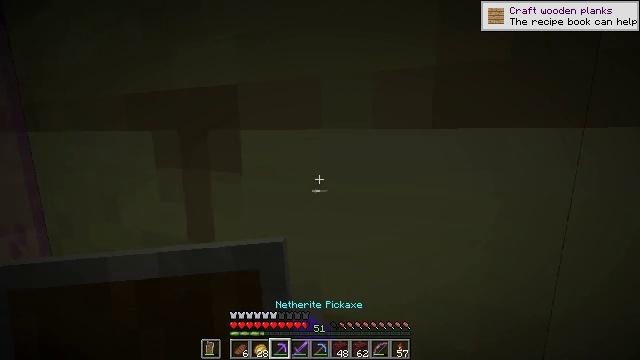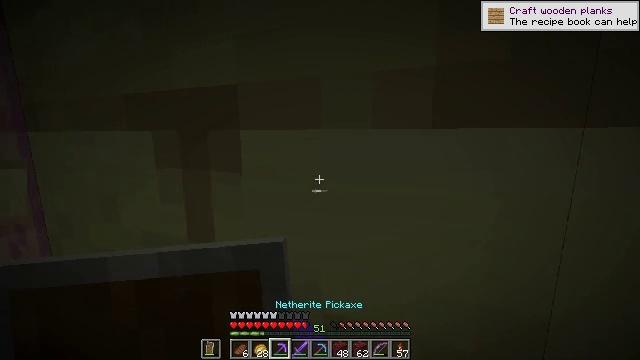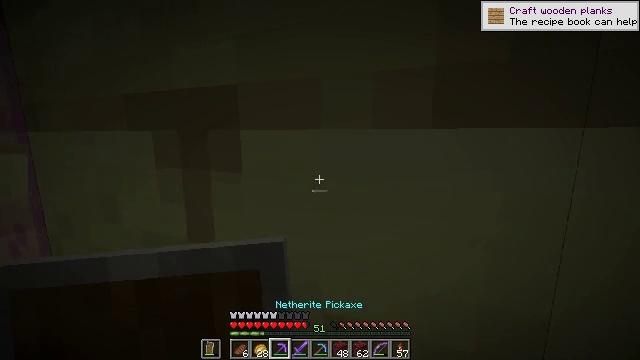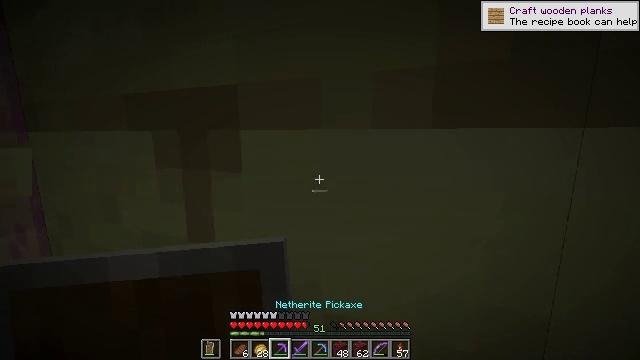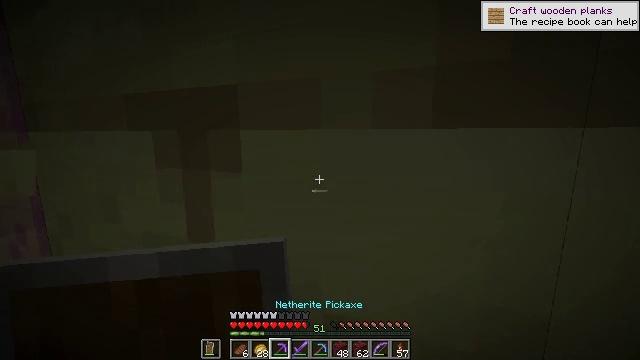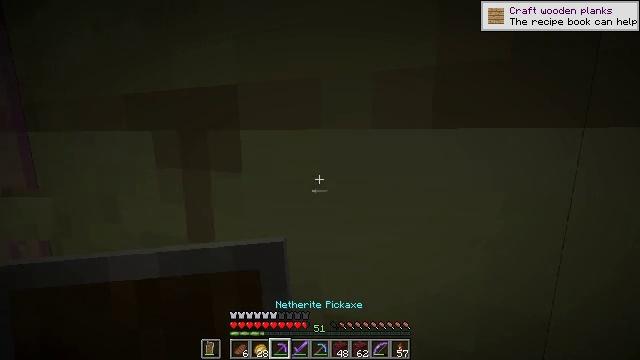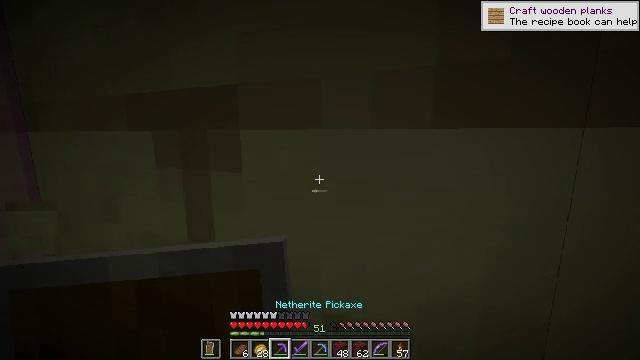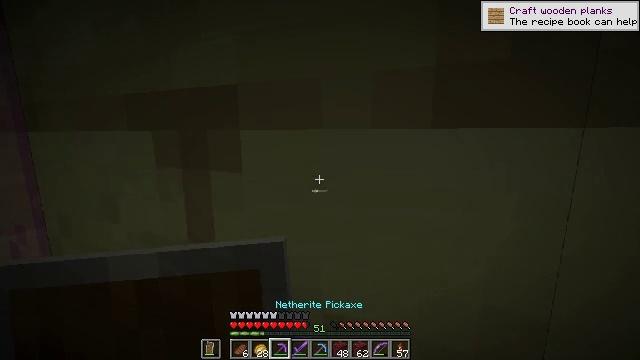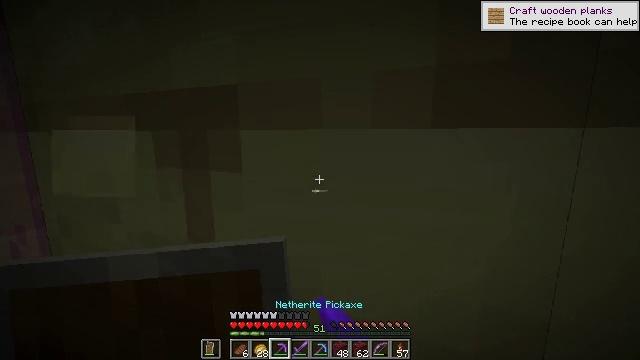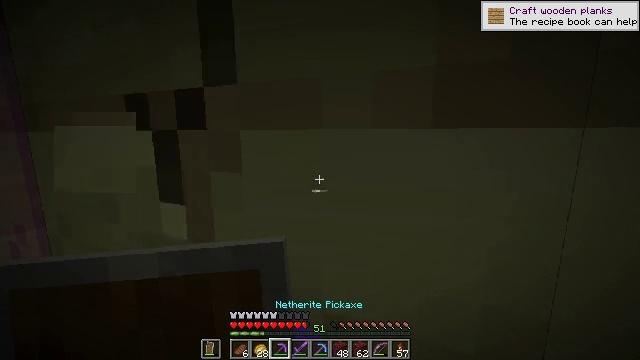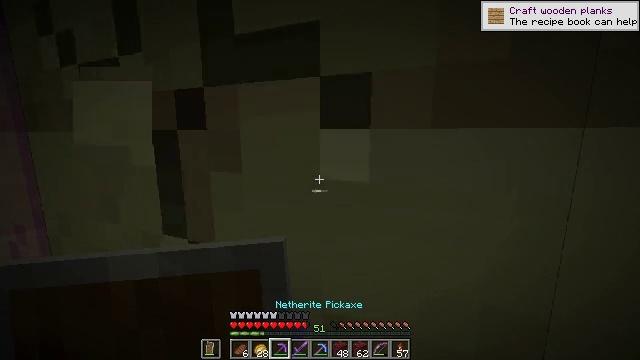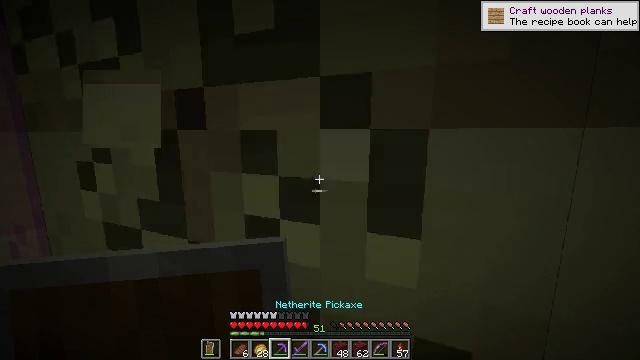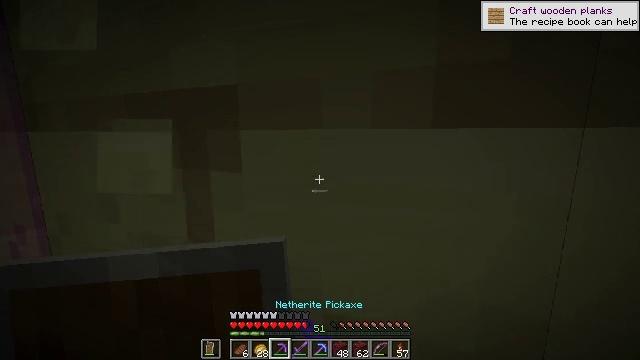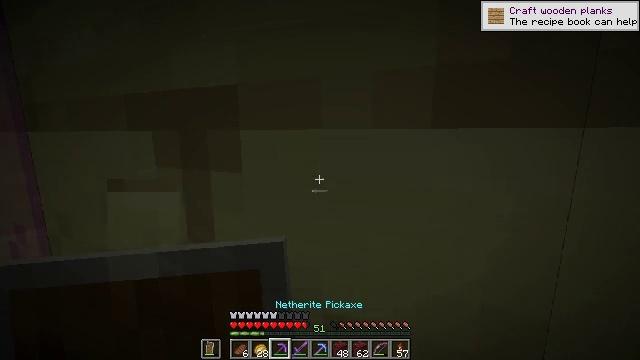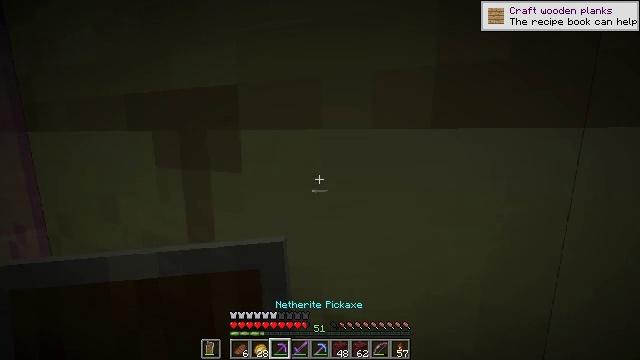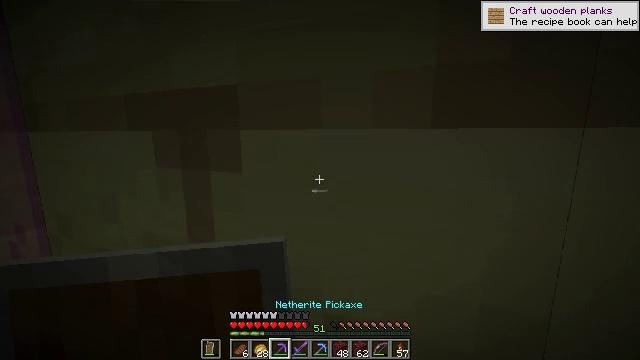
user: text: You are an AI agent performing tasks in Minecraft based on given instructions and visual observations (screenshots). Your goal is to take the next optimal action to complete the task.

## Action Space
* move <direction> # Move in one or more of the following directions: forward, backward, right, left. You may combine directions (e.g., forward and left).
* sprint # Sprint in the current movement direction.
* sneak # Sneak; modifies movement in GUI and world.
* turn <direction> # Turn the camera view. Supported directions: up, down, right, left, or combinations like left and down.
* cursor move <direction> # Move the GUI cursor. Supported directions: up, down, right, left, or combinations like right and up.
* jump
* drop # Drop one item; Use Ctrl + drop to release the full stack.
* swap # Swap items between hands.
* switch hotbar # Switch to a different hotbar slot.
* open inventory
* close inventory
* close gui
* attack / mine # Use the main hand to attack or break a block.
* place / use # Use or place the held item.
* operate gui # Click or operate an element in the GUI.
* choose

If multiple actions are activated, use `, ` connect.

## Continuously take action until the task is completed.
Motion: motion action
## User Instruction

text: Retrieve end stone bricks from the end.
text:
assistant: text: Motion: attack / mine
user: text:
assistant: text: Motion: no_op
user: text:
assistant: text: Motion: no_op
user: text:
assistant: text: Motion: no_op
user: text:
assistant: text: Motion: no_op
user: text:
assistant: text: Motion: no_op
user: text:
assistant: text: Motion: attack / mine
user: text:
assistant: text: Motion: attack / mine
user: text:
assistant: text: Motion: attack / mine
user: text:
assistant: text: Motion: attack / mine
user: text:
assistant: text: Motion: attack / mine
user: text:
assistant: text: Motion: no_op
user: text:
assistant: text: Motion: no_op
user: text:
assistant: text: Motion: no_op
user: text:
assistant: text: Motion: no_op
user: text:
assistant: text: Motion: no_op
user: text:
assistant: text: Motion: no_op
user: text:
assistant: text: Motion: no_op
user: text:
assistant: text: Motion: no_op
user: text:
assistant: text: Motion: no_op
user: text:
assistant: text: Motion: no_op
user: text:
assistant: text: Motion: attack / mine
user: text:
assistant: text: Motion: attack / mine
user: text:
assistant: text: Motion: attack / mine
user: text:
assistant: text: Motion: attack / mine
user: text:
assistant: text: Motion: attack / mine
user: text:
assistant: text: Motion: attack / mine
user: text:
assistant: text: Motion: attack / mine
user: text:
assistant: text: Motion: attack / mine
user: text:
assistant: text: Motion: attack / mine